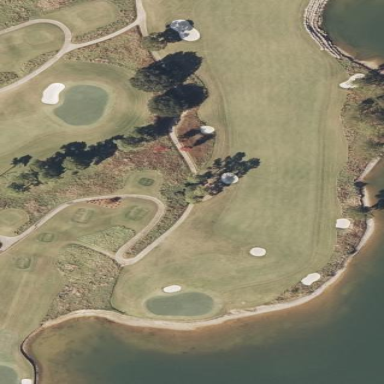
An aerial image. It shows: Golf fairway in the image.